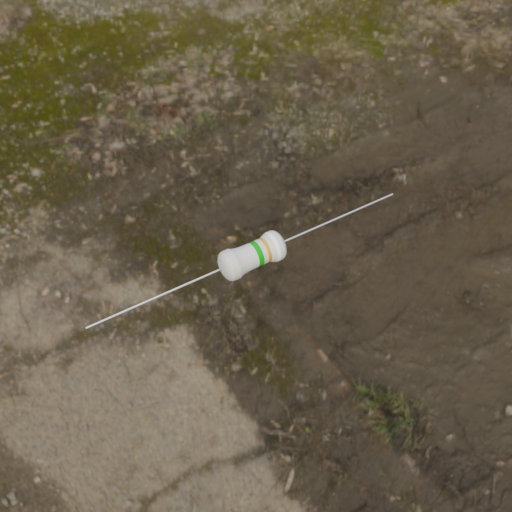
Resistor colour bands (in order): green, gold, white